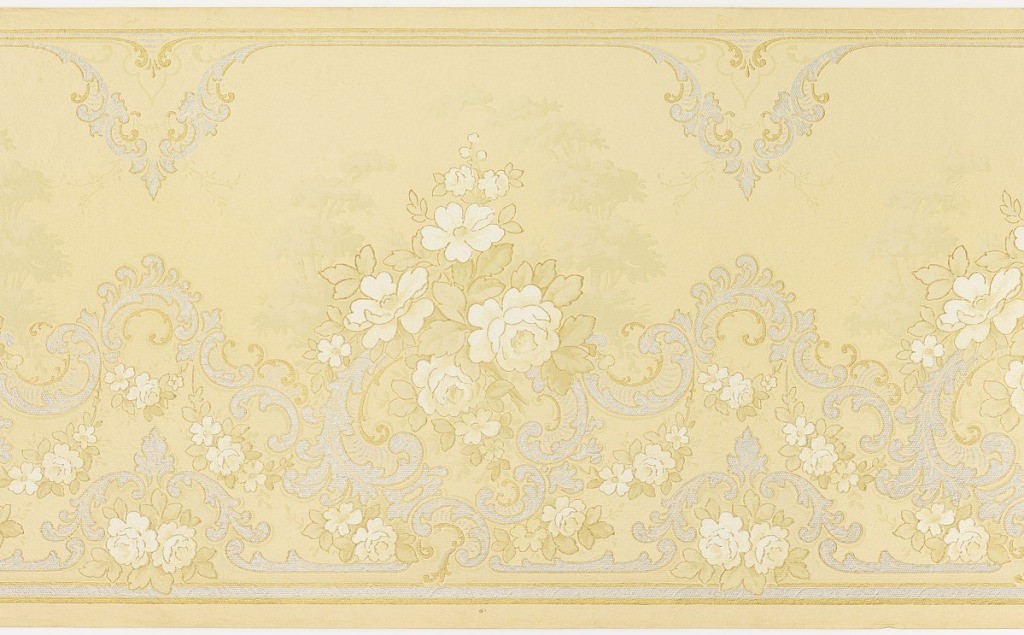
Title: Frieze
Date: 1905–1915
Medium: Machine-printed paper, textured
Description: Floral bouquets, alternating large and small, set within scrolling framework. Printed in grisaille, metallic gold and mica on a tan ground. Rococo style design.